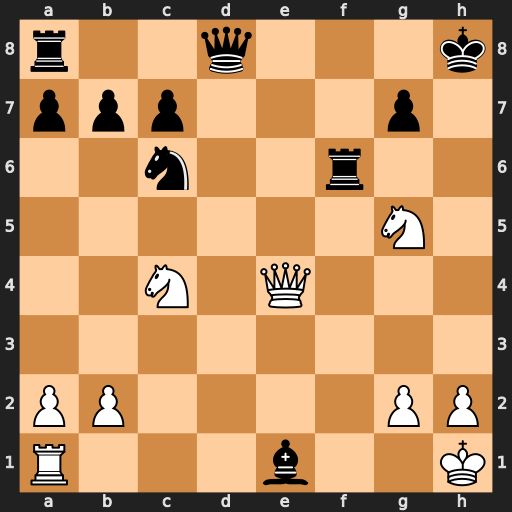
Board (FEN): r2q3k/ppp3p1/2n2r2/6N1/2N1Q3/8/PP4PP/R3b2K
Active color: w
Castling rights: -
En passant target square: -
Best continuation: Qh7#